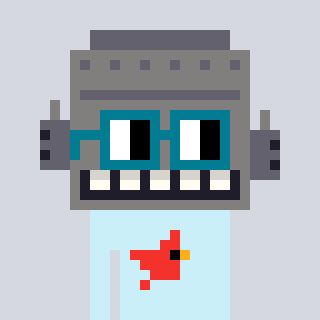
a pixel art character with square dark green glasses, a robot-shaped head and a cold-colored body on a cool background